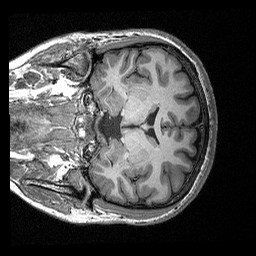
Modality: T1w
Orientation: coronal
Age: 22
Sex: female
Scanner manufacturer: siemens
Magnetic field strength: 3 T
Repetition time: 2.53 s
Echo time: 0.00309 s